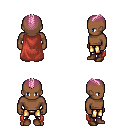
a pixel art fantasy rpg character, male body template, human, dark skin, maroon cape, gold greaves, pink short mohawk hairstyle, brown shoes, four views (front, back, left, right), 2x2 character sprite sheet, small pixel art, hard edges, no anti-aliasing